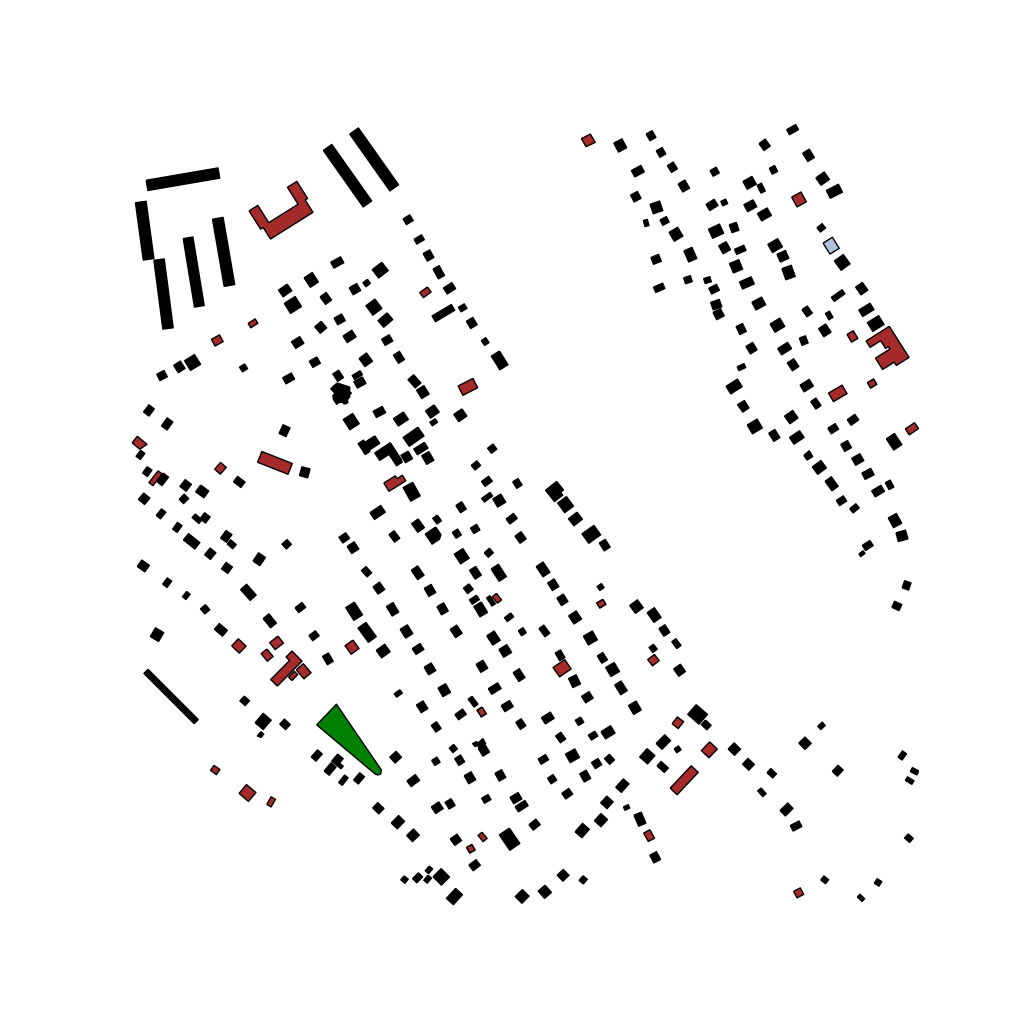
Tags: overhead vector_map, industrial, recreation, residential, special, transport, soviet, individual_rise, low_rise, density_2, Building, Facility, Park, Post, 1.0 km²